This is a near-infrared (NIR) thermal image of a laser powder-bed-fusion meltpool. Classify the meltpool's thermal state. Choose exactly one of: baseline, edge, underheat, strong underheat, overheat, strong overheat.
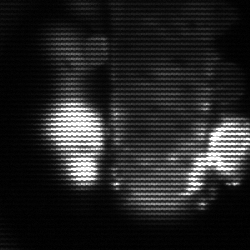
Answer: strong underheat